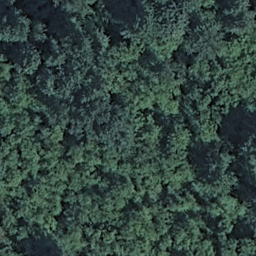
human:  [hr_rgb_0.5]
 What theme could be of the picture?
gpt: forest